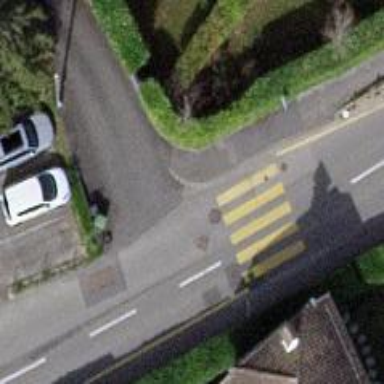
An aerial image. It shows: Kerb barrier.